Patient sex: M
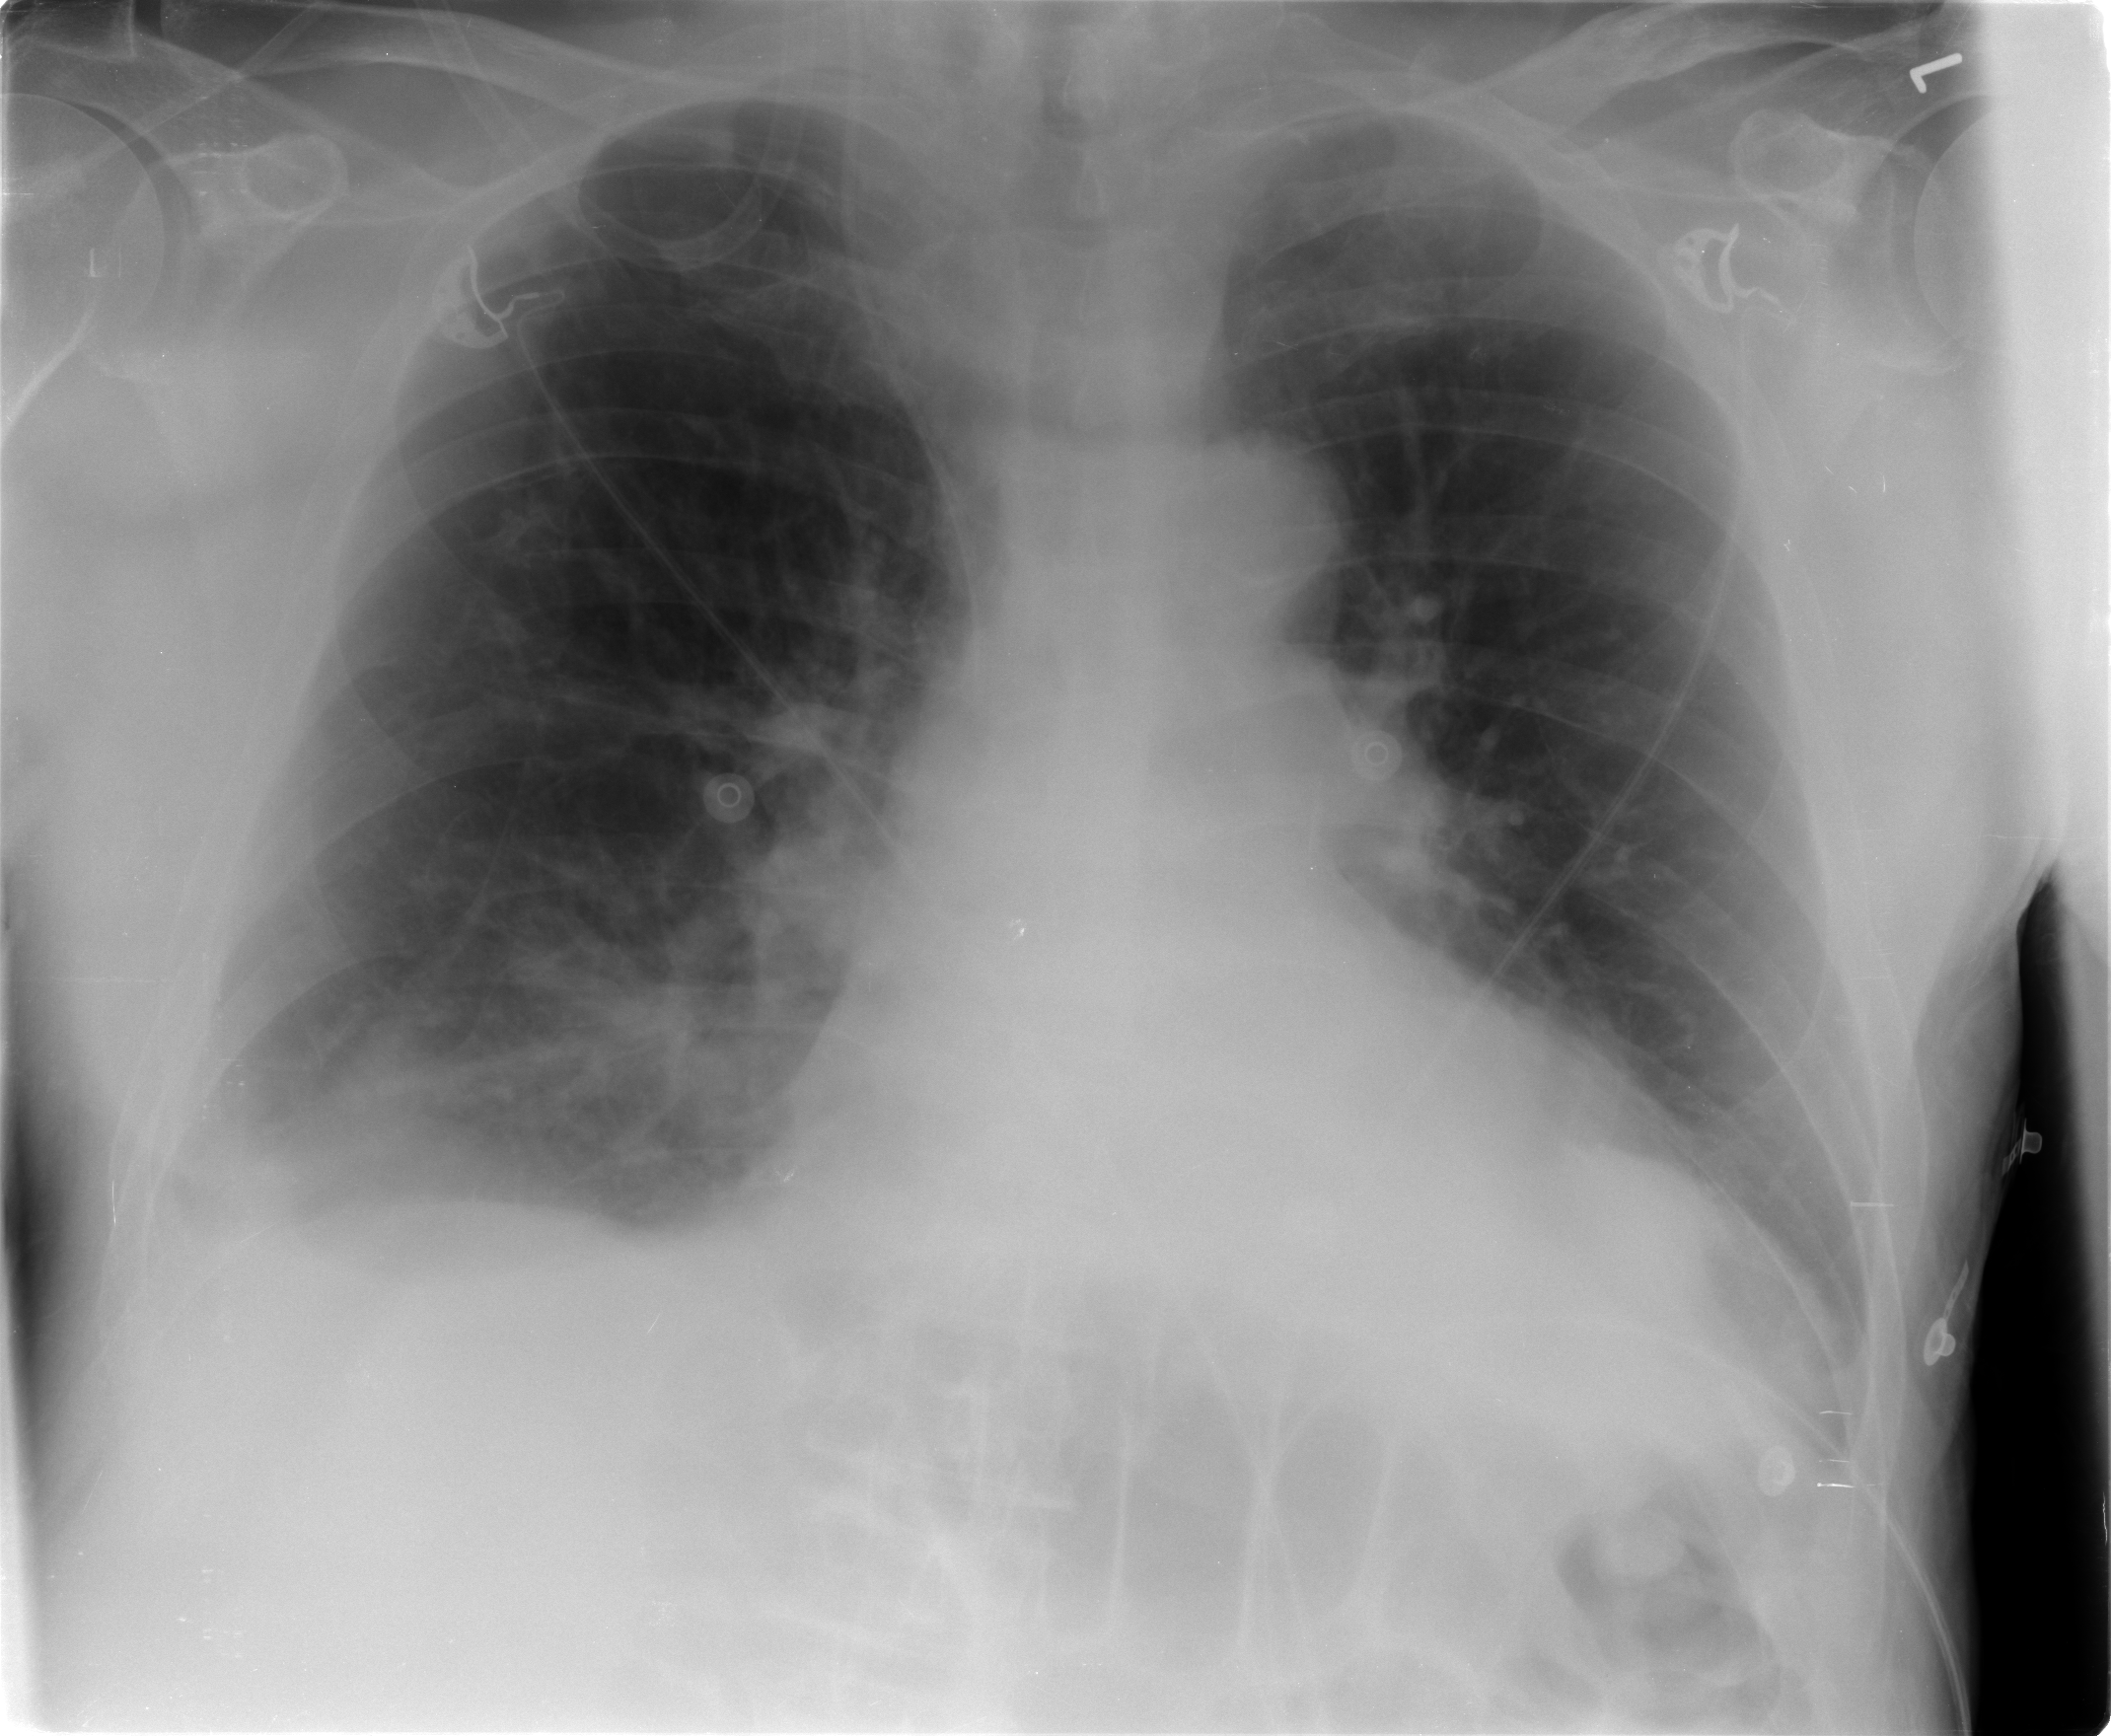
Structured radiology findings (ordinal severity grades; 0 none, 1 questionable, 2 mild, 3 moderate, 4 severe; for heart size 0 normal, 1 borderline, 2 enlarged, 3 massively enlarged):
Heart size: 2
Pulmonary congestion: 1
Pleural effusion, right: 2
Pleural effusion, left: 1
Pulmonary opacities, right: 2
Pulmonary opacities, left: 0
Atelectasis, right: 3
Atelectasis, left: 2